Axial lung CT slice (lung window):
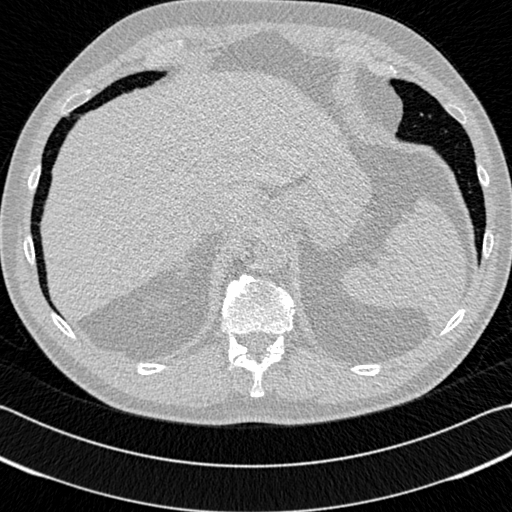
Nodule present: no